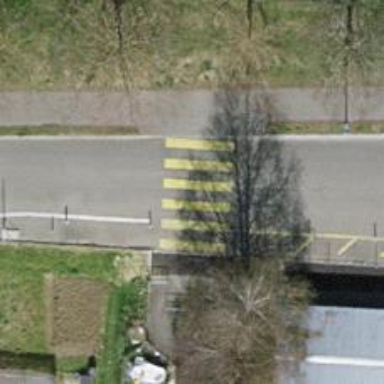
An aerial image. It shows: Marked crossing on the road.